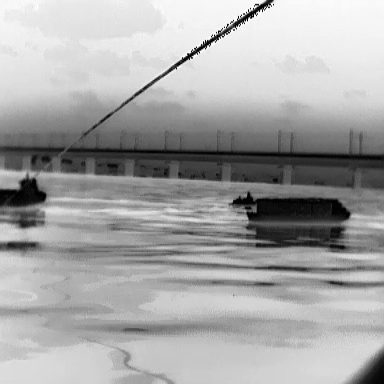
There are three objects shown in the infrared image, including a liner, a fishing_boat, and a warship.